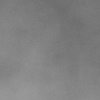
Atmospheric dust classification: dusty